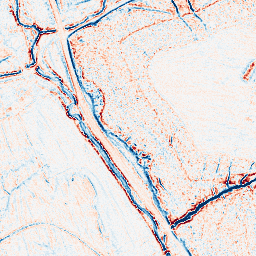
Category: edge_preserving
Decomposition family: anisotropic_diffusion
Decomposition parameters: iterations: 5
kappa: 100
gamma: 0.2
Upsampling method: edge_directed
Upsampling parameters: scale: 2
Upsampling scale: 2